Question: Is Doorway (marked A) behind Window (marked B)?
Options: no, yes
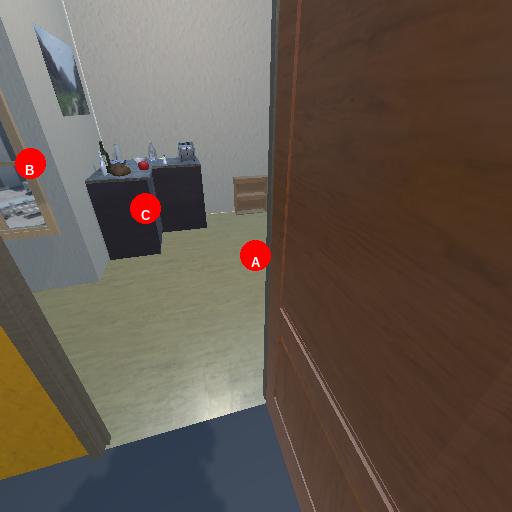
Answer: no